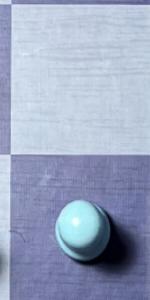
Label: Pawn_White